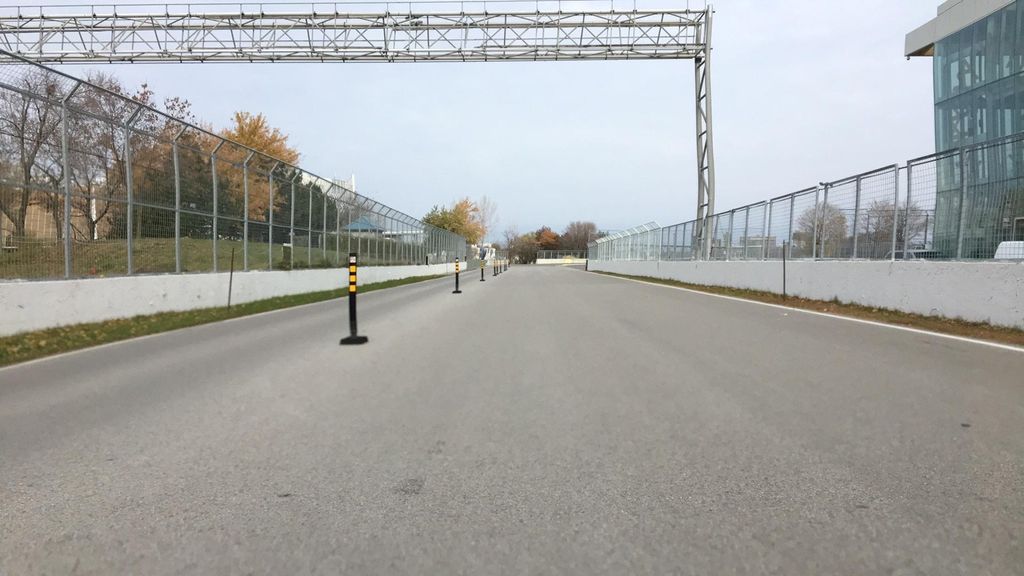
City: montreal